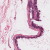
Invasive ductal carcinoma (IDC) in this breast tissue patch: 0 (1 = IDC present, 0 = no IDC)